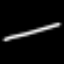
Label: line